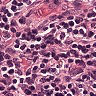
Metastatic tissue present: no